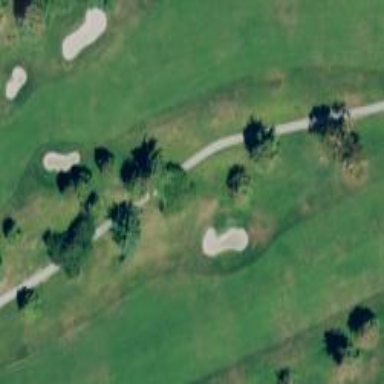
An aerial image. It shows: Service road used as golf cart path.